Interaction volume radius: 5 \u00c5
Interaction volume height: 15 \u00c5
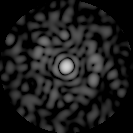
Disorder parameter: 0.8277